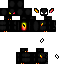
A female skeleton skin with dark skin, wearing brown helmet dressed in a red hoodie and black pants, featuring a closed mouth.